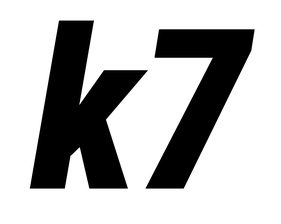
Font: Roboto-Italic_Condensed_Black_Italic